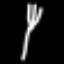
Label: fork